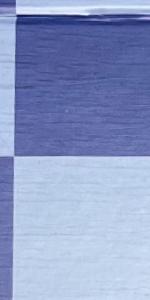
Label: Empty